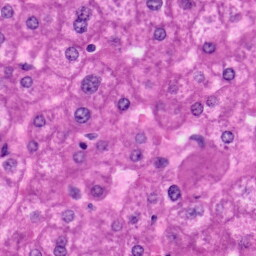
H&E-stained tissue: Liver